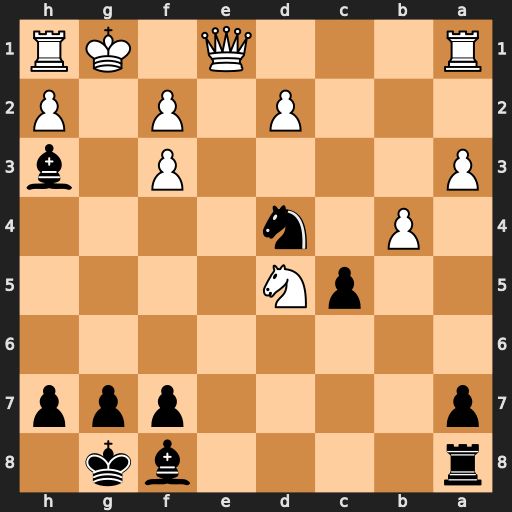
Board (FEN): r4bk1/p4ppp/8/2pN4/1P1n4/P4P1b/3P1P1P/R3Q1KR
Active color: b
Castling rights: -
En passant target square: -
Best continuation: Nxf3#